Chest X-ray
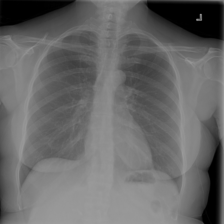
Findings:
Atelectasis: negative
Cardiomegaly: negative
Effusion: negative
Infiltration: negative
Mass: negative
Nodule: negative
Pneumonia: negative
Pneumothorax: negative
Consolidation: negative
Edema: negative
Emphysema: negative
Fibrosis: negative
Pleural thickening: negative
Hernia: negative